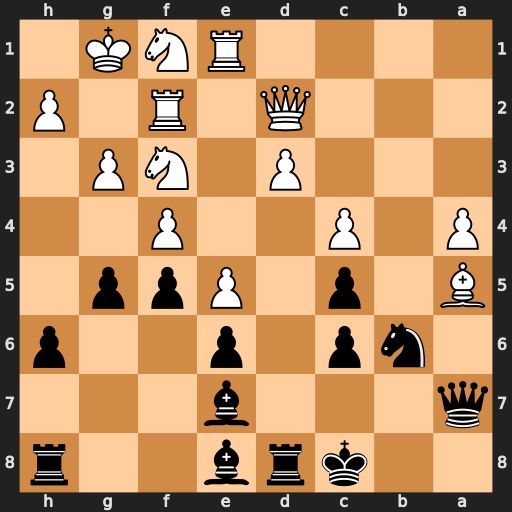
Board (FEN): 2krb2r/q3b3/1np1p2p/B1p1Ppp1/P1P2P2/3P1NP1/3Q1R1P/4RNK1
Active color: b
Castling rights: -
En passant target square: -
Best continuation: Nxc4 dxc4 Rxd2